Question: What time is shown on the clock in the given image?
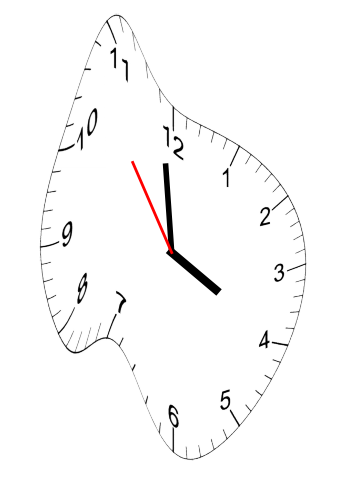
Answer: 03:58:54